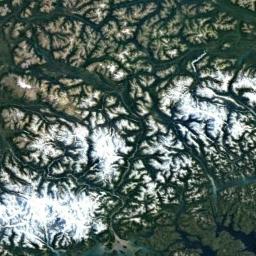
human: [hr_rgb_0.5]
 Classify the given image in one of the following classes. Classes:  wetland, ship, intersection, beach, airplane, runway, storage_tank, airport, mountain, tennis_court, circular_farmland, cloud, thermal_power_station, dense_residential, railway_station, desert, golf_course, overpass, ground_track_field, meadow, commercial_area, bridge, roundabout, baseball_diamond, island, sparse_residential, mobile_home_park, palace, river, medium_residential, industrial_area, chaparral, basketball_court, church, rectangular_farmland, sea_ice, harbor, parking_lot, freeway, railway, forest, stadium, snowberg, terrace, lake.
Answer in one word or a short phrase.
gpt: snowberg